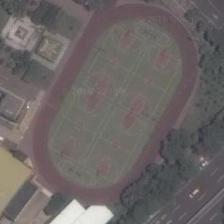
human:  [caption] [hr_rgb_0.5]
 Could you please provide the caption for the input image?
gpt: some green trees and several long buildings are around a playground with four basketball fields in it .

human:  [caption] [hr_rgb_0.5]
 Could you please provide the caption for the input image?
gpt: the field is surrounded by lush plants while some of the basketball courts are in the center of the field .

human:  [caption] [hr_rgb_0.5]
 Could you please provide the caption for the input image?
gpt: a playground with four basketball fields in it is surrounded by some green trees and buildings .

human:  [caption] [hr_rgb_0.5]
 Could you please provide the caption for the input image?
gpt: a red and grey playground and nearby a crossroad .

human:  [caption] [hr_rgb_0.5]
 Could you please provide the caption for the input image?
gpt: a playground with four basketball fields in it is semi-surrounded by some trees next to a road .